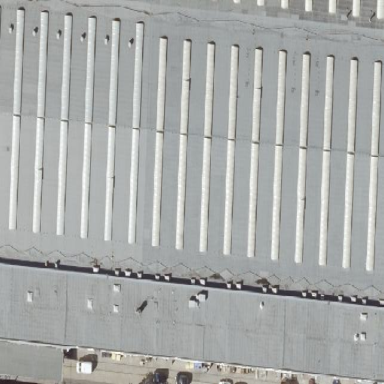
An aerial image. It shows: The building has gabled roof with gray color.